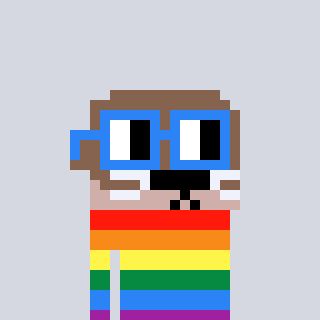
a pixel art character with square blue glasses, a otter-shaped head and a blue-colored body on a cool background